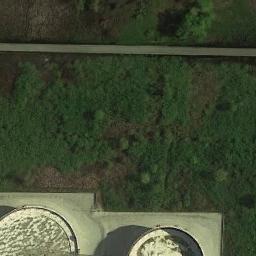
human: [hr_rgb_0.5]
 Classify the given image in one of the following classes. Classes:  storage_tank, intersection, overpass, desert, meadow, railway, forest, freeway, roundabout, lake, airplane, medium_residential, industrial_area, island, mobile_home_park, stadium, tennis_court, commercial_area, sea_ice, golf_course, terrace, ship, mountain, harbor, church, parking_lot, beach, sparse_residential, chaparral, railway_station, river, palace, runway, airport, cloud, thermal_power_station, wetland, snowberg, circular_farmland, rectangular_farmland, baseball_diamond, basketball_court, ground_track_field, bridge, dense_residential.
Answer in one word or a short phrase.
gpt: meadow